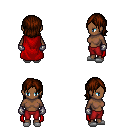
a pixel art fantasy rpg character, female body template, human, dark skin, red cape, red pants, brown long bangs hairstyle, metal gloves, white slippers, four views (front, back, left, right), 2x2 character sprite sheet, small pixel art, hard edges, no anti-aliasing